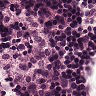
Metastatic tissue present: no